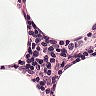
Metastatic tissue present: no